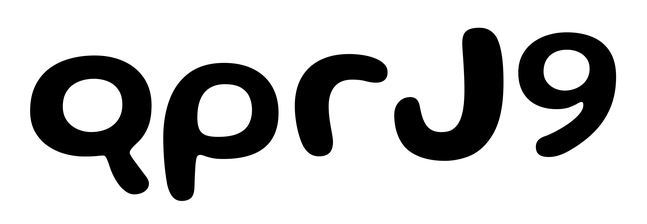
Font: Gluten_Medium